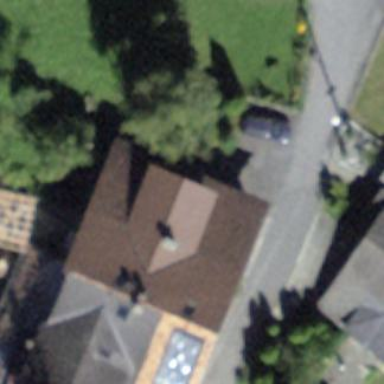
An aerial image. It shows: Residential building.